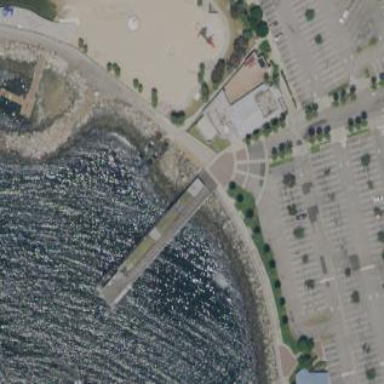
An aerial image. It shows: Man-made pier.